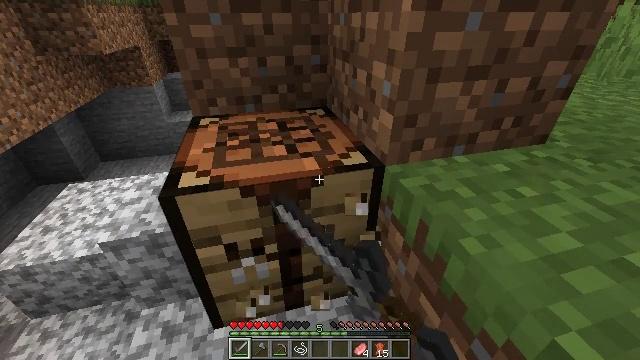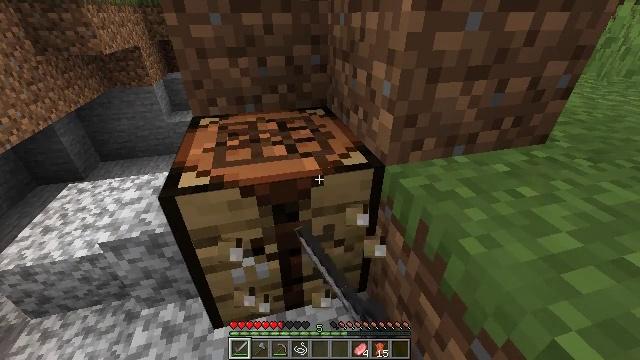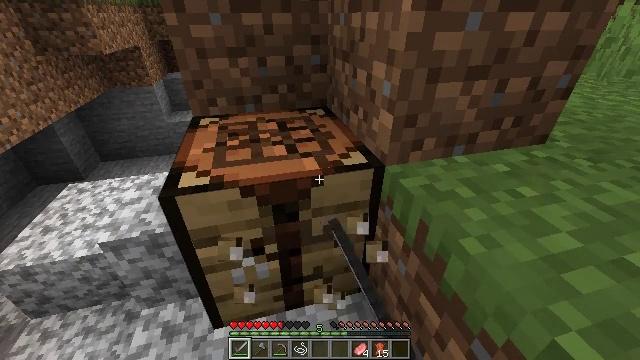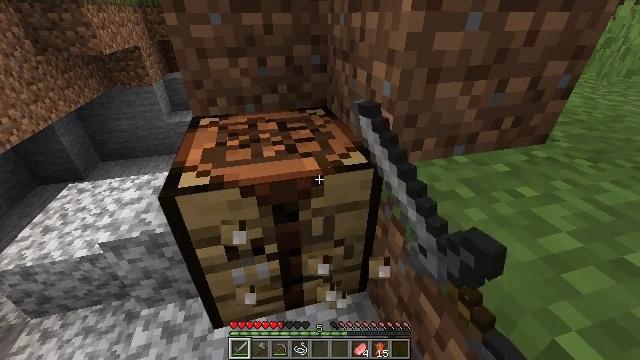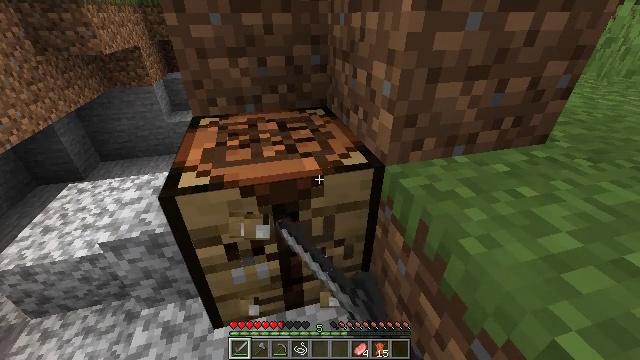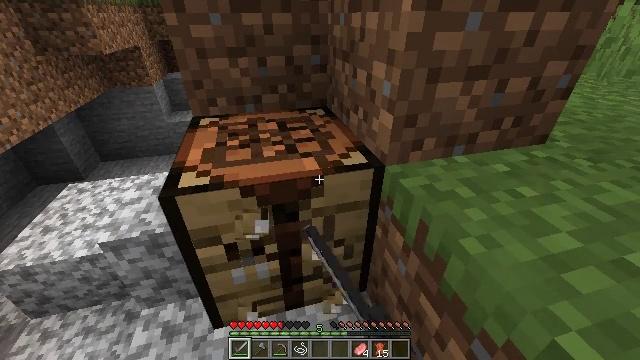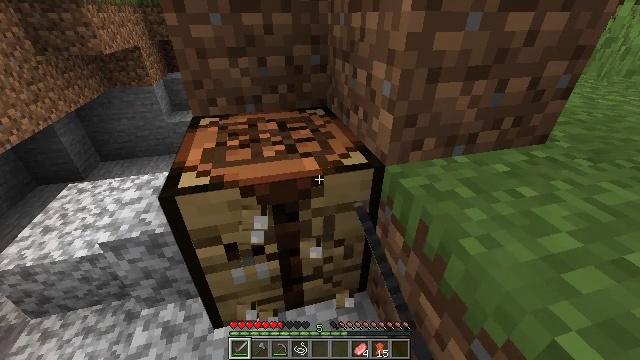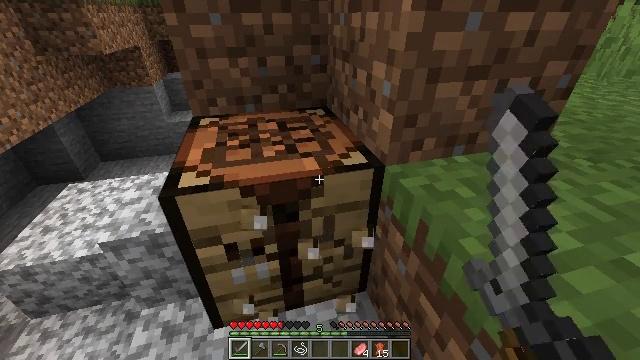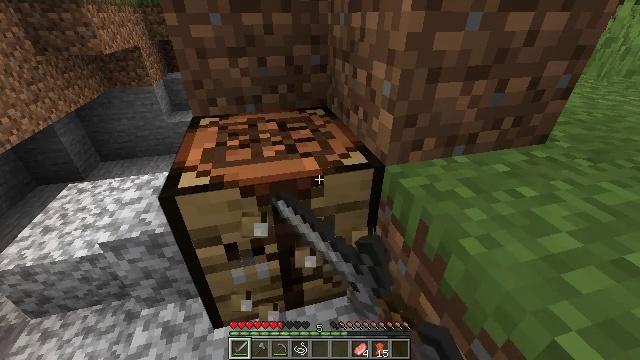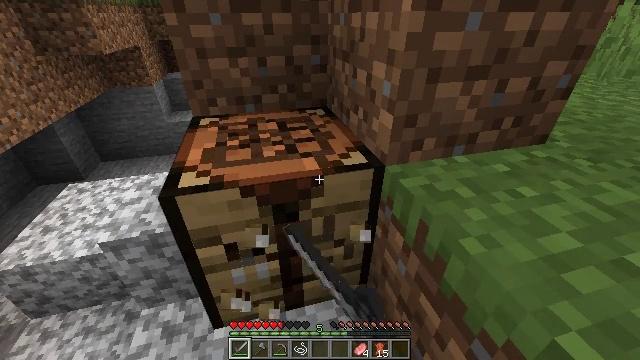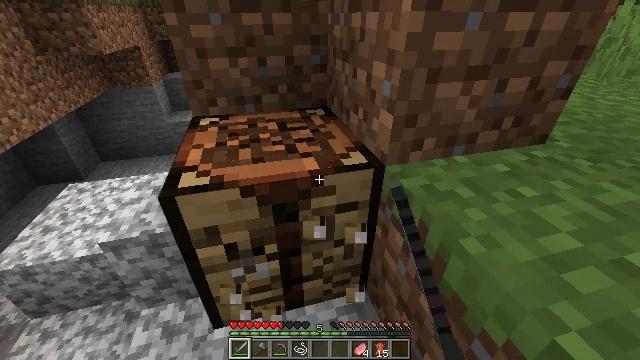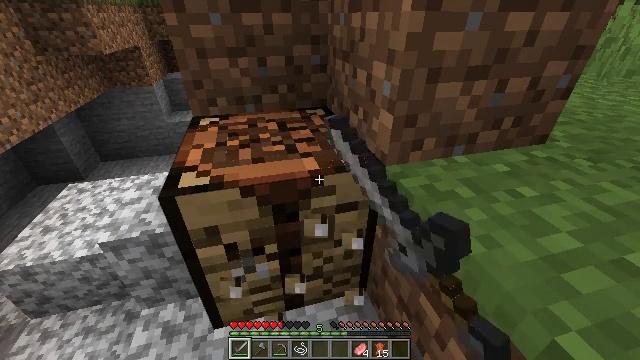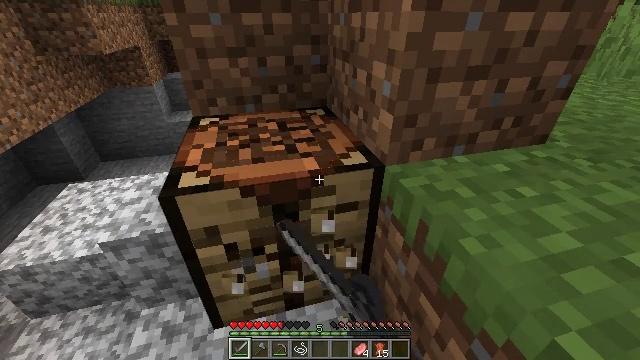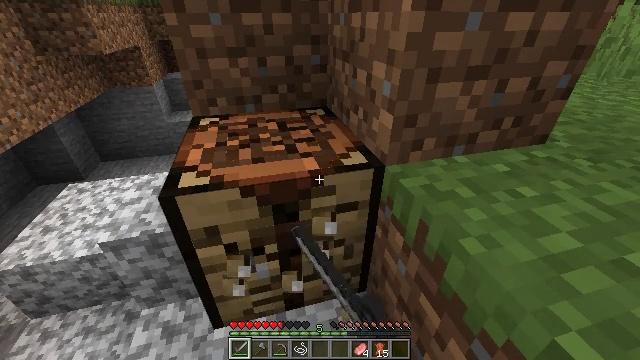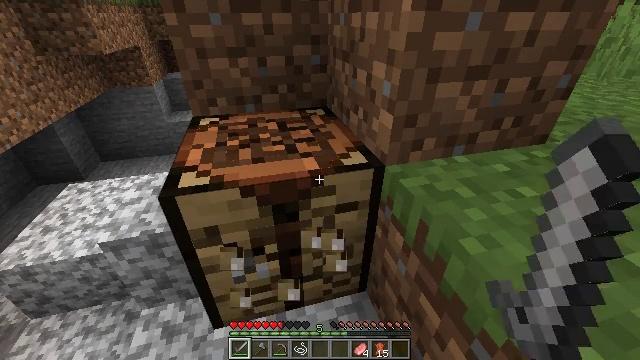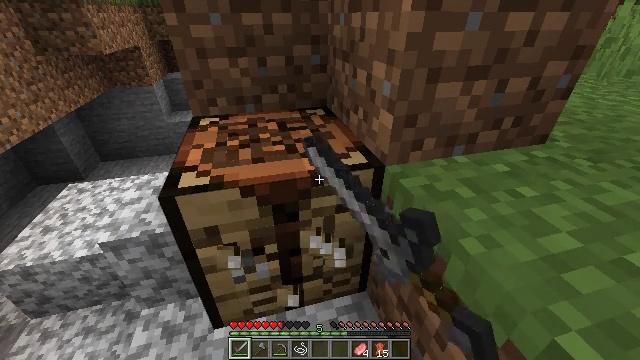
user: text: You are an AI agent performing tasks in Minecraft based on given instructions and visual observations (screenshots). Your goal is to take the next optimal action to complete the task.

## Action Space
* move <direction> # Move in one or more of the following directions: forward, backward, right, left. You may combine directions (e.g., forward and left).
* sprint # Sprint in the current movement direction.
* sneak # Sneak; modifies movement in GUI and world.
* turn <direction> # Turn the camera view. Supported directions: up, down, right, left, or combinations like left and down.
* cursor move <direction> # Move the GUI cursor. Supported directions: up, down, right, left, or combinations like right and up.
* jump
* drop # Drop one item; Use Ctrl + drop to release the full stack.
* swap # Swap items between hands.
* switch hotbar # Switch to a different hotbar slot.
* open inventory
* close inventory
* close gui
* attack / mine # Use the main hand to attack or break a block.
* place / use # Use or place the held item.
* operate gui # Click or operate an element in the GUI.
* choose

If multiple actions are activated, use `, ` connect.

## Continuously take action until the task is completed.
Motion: motion action
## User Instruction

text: Mine block crafting table.
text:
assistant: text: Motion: attack / mine
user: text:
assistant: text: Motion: attack / mine
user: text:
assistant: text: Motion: attack / mine
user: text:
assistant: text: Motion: attack / mine
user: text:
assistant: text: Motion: attack / mine
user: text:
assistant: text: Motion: attack / mine
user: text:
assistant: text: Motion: attack / mine
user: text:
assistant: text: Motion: attack / mine
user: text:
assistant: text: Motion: attack / mine
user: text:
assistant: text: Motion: attack / mine
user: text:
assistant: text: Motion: attack / mine
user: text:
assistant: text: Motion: attack / mine
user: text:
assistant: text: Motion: attack / mine
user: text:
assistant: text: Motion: attack / mine
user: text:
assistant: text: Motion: attack / mine
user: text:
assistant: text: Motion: attack / mine
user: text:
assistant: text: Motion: attack / mine
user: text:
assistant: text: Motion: attack / mine
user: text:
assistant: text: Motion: attack / mine
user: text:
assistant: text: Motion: attack / mine
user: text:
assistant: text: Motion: attack / mine
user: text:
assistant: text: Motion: attack / mine
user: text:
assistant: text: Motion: attack / mine
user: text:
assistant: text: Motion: attack / mine
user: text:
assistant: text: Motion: attack / mine
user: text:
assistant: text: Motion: attack / mine
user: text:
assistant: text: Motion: attack / mine
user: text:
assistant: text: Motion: attack / mine
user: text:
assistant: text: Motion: attack / mine
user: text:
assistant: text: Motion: attack / mine